Question: I want to rotate my model Matix in x, y, and z direction, but it rotates in an unexpected way.
I use Qt.
'''
QMatrix4x4 mMatrix;
mMatrix.setToIdentity();
mMatrix.rotate(yAngle, QVector3D(0, 1, 0));
mMatrix.rotate(zAngle, QVector3D(0, 0, 1));
mMatrix.translate(cube->getPosition());
'''
After the first rotation the followed rotations rotate around the base of the new model Matrix, while I want the followed rotations to rotate around the origin.
I drew a little sketch so my problem might be clearer (black shows how it is right now, green is how i want it to be):

The green arrow shows how i want it to be.
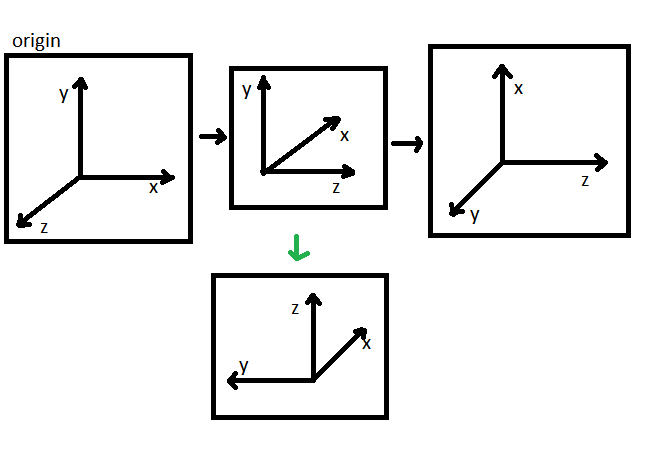
Answer: I got figured it out by myself, each object needs to have its own rotation Matrix / Quaterunion.
A new rotation around the world origin ist done by creating a rotation matrix with the wanted rotation and right multiply the exiting rotation matrix of the object.